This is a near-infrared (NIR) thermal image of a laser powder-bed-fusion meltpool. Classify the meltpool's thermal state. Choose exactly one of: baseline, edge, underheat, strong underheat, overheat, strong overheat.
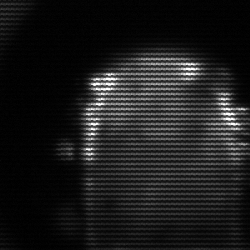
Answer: baseline